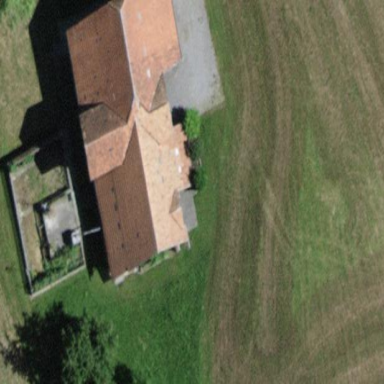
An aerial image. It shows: Rural barn.